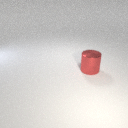
large red metal cylinder